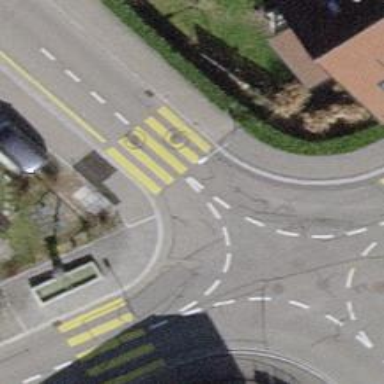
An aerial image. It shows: Zebra crossing on the road.